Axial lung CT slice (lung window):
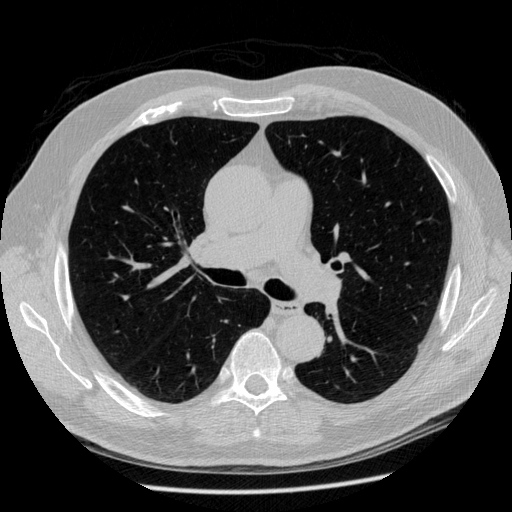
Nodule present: no